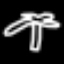
Label: palm tree